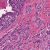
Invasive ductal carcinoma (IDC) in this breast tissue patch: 0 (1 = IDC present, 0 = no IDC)